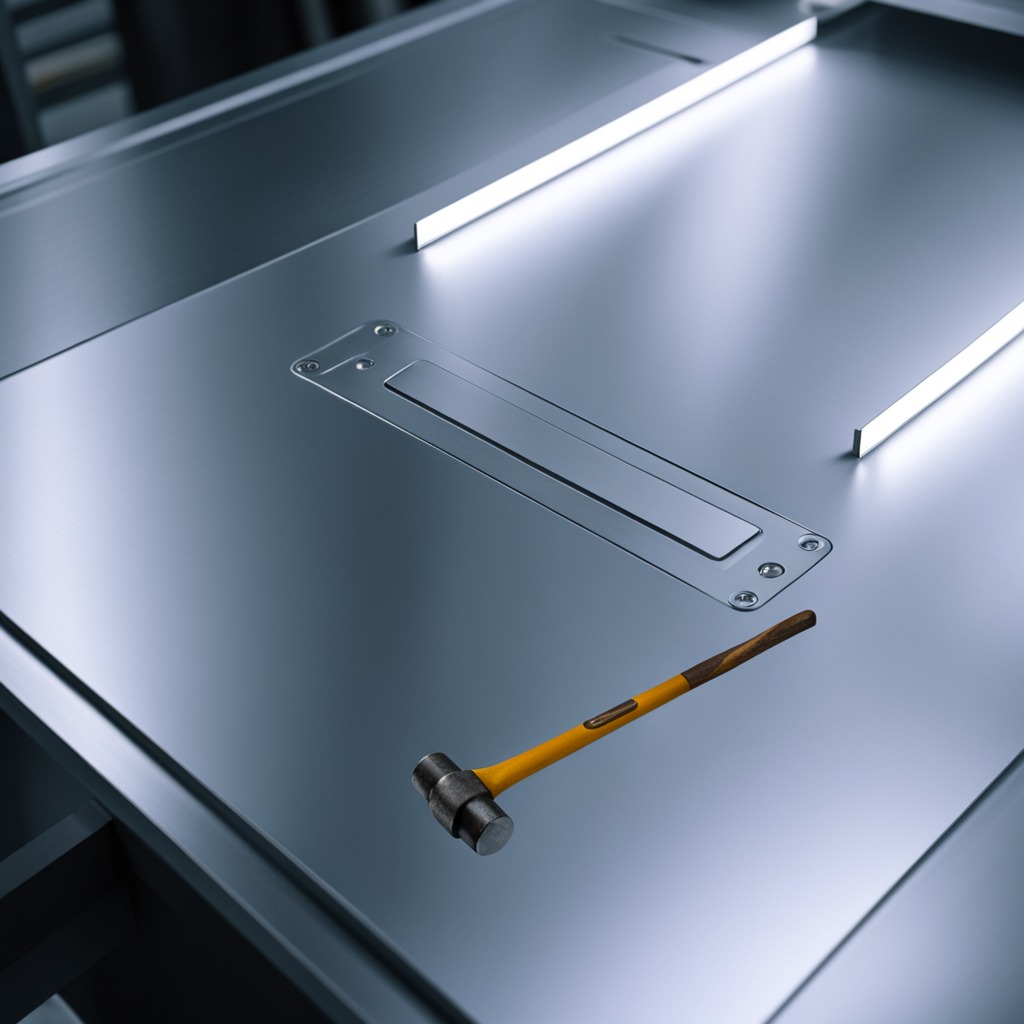
A hammer is lying on the metal table.